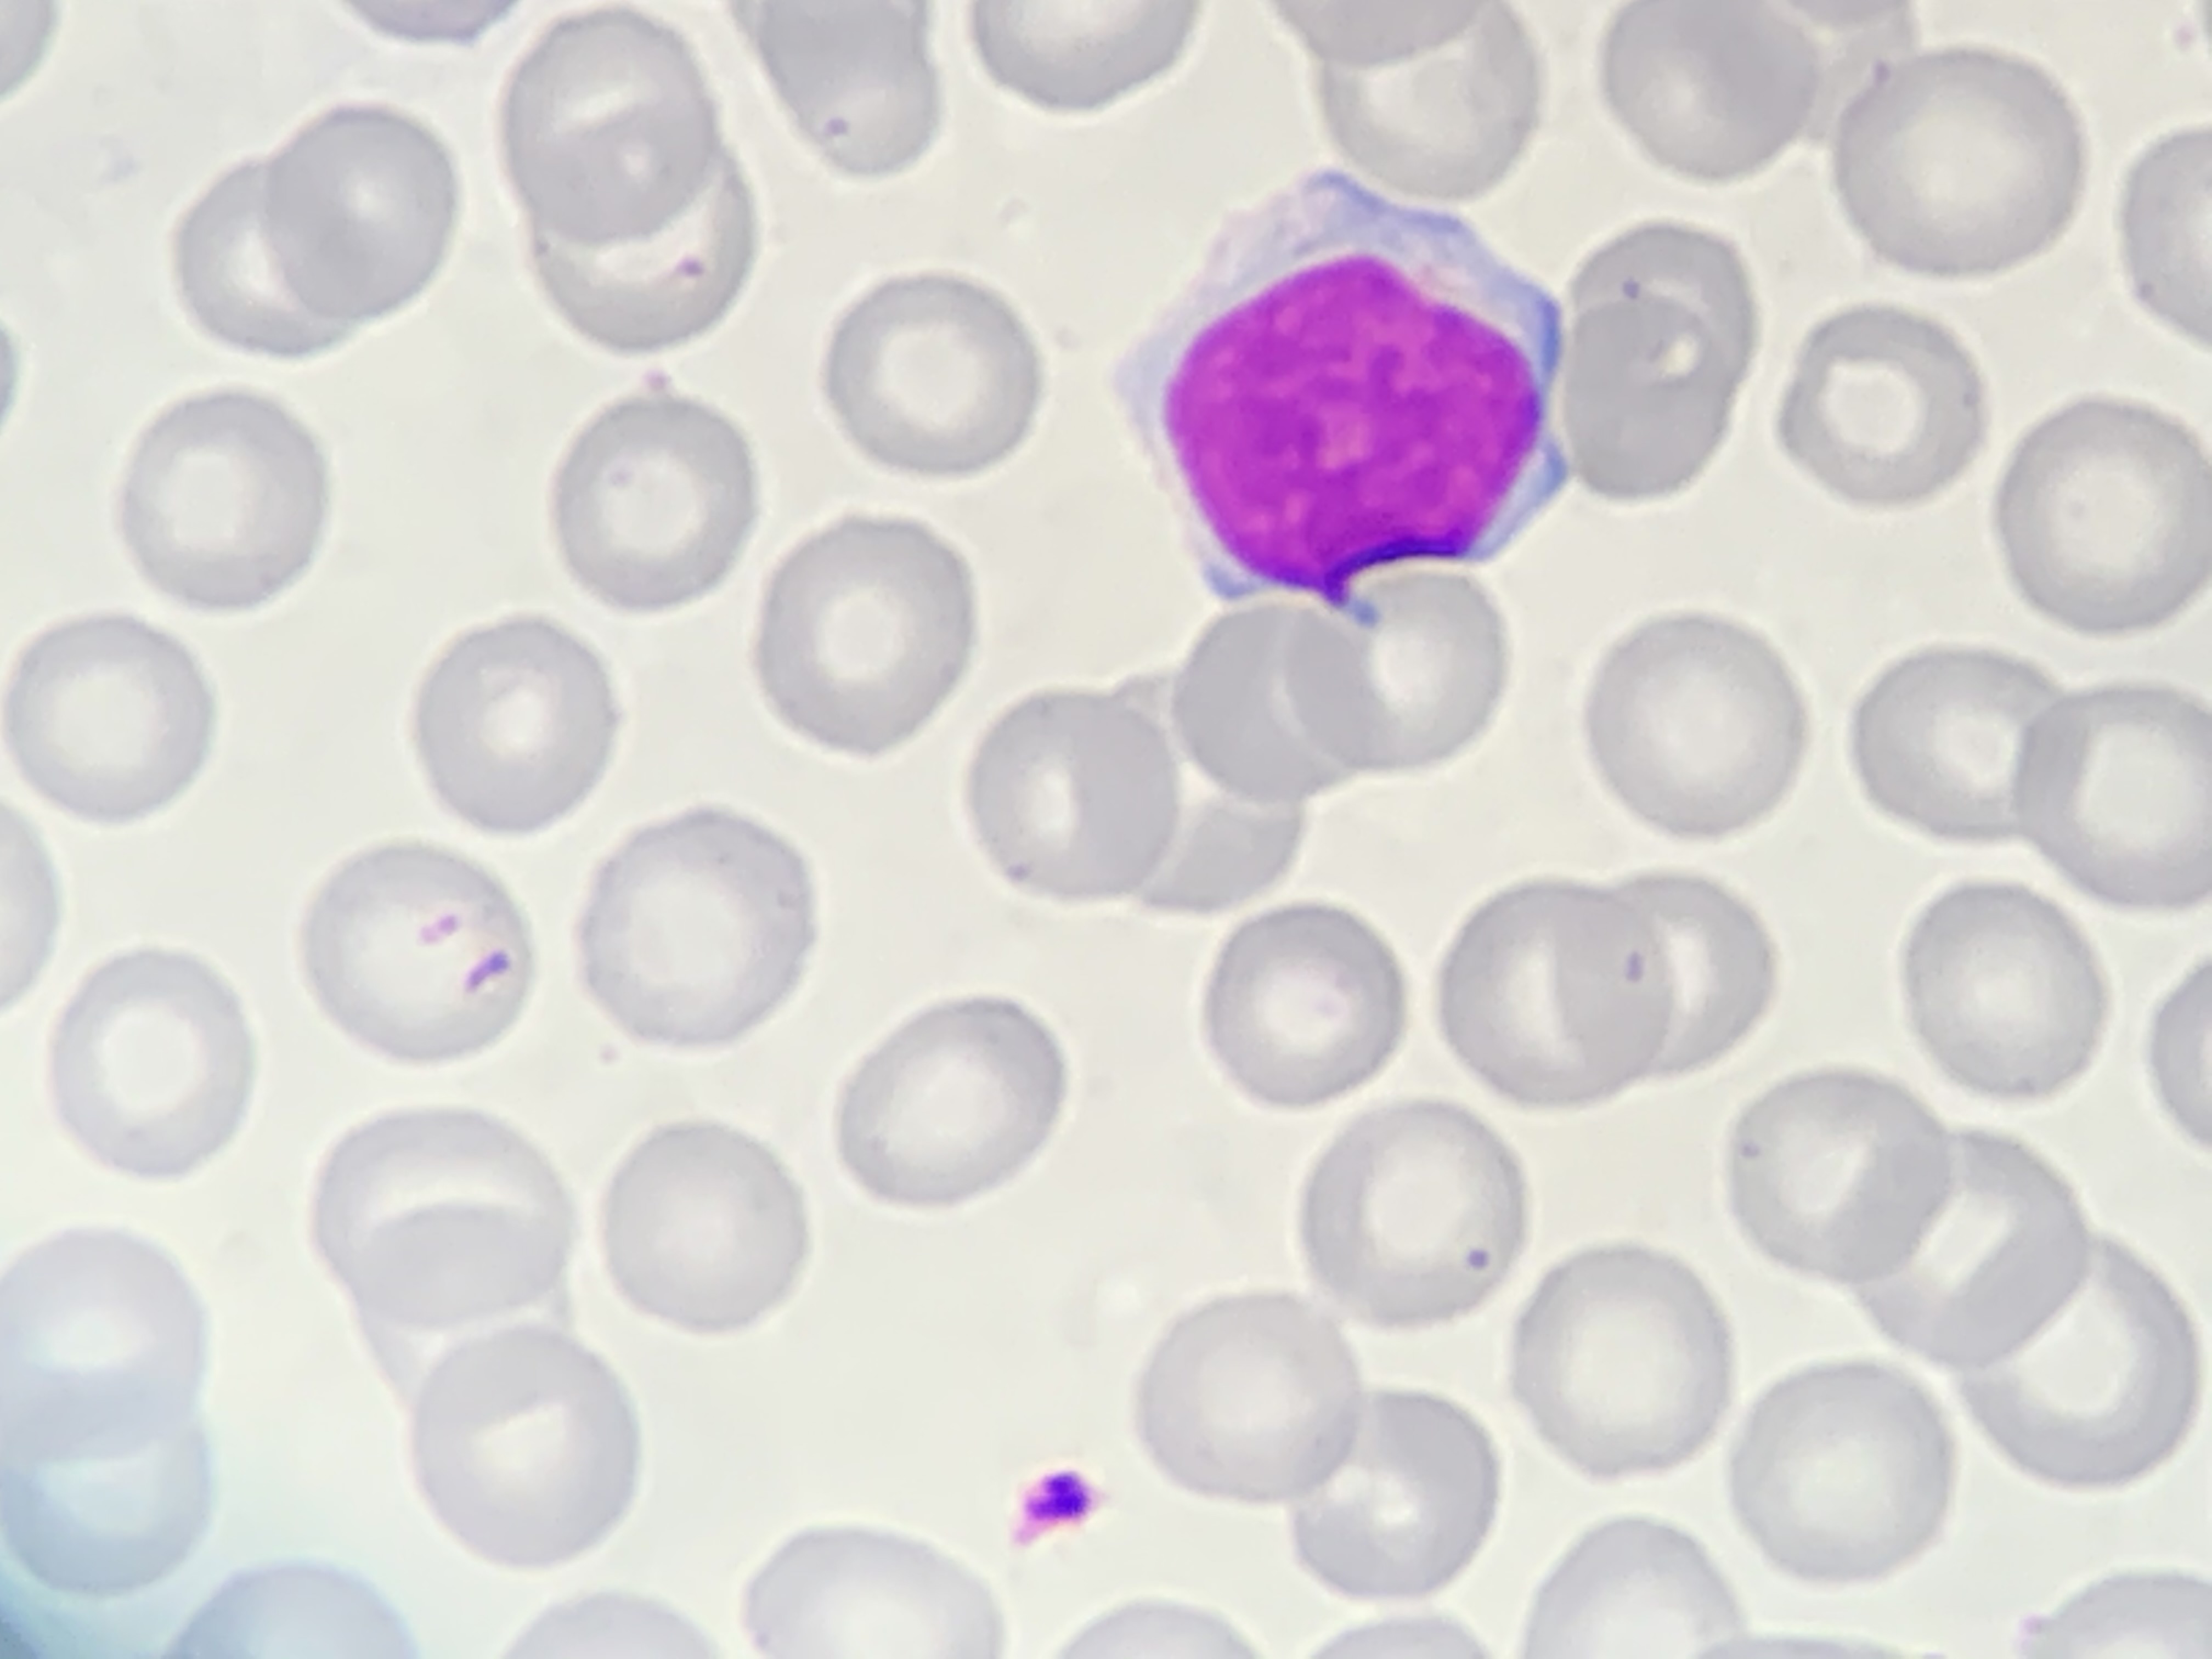
Cell type: LYMPHOCYTES